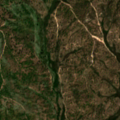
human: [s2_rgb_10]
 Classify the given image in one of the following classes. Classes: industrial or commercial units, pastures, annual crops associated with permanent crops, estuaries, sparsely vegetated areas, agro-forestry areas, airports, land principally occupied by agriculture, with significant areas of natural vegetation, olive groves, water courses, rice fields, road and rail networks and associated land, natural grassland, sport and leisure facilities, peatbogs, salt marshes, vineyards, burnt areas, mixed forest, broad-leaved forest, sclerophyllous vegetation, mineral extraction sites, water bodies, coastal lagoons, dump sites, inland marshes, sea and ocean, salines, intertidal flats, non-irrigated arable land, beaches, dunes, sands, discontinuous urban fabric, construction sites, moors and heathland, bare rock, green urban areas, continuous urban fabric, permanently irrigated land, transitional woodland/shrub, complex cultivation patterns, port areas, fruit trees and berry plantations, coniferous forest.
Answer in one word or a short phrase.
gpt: broad-leaved forest, mixed forest